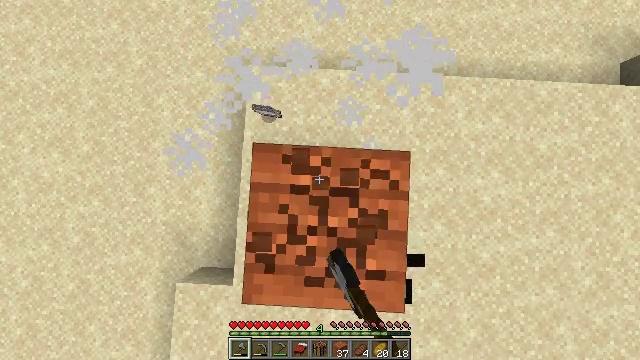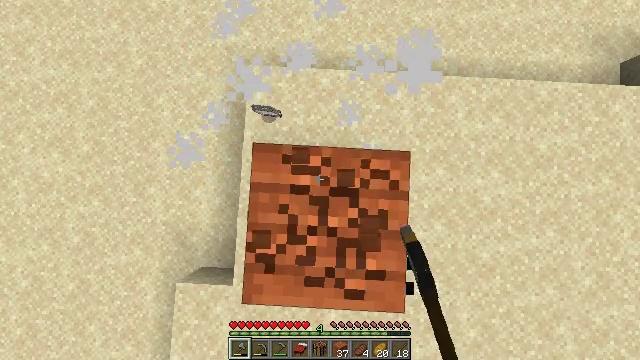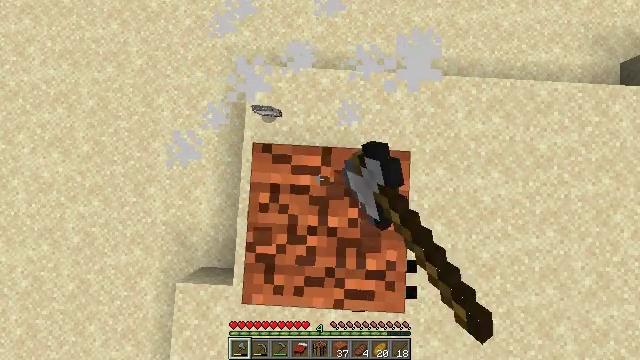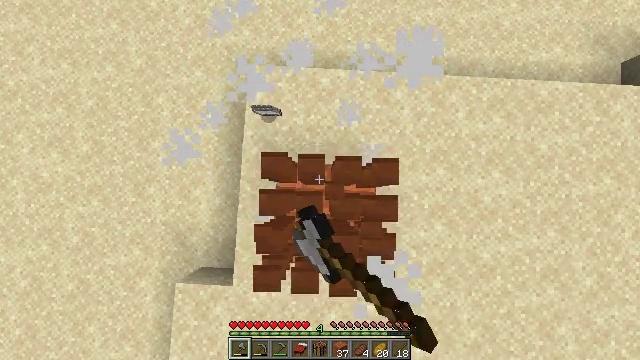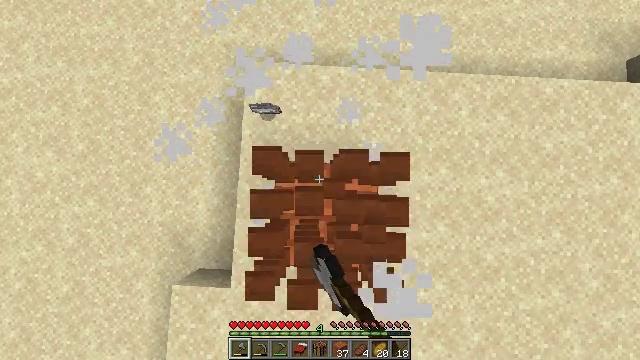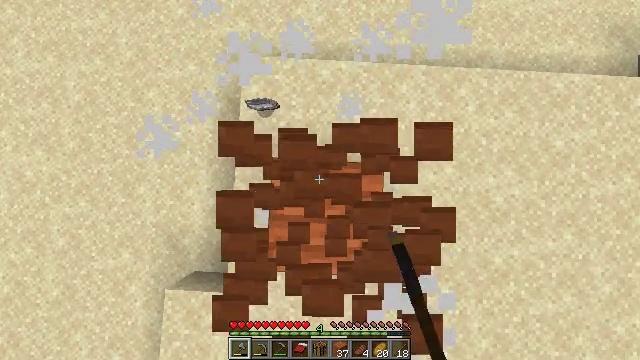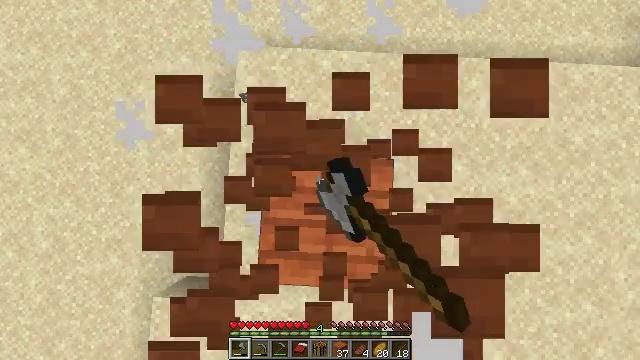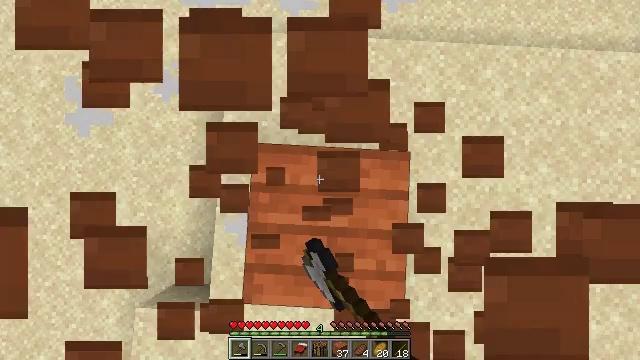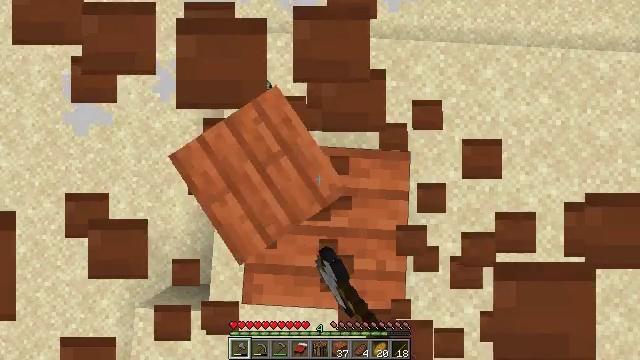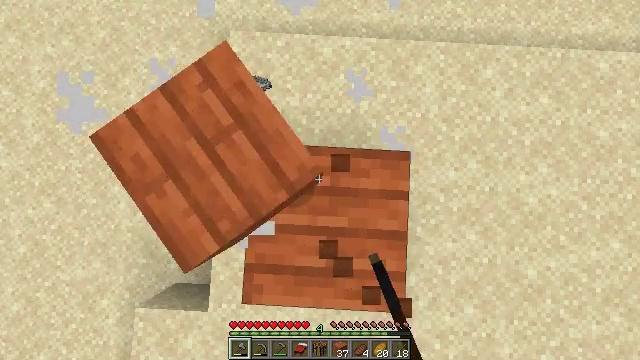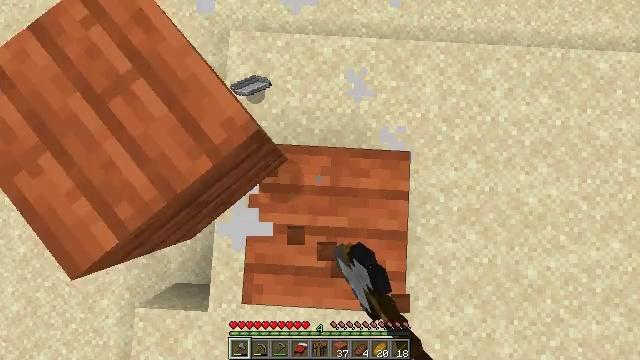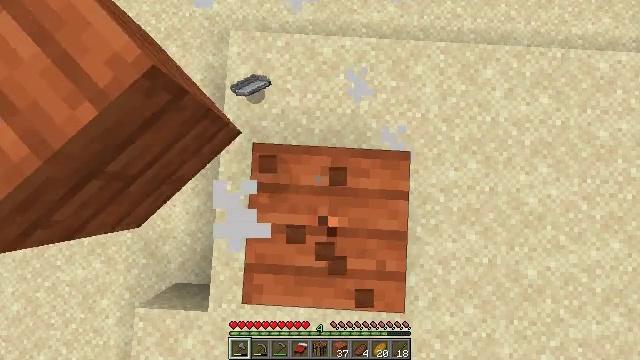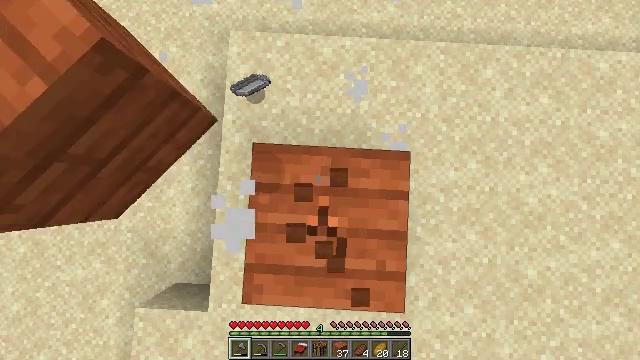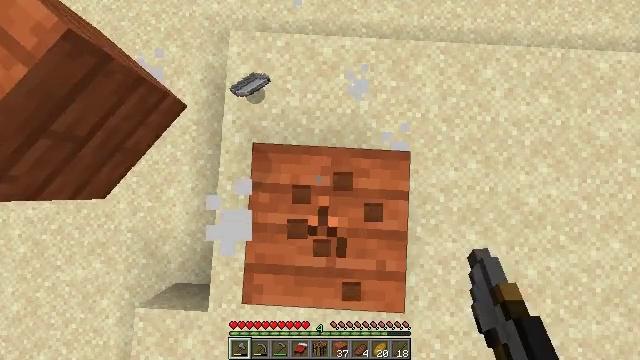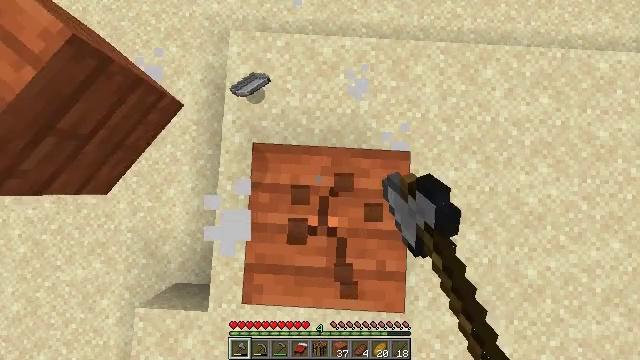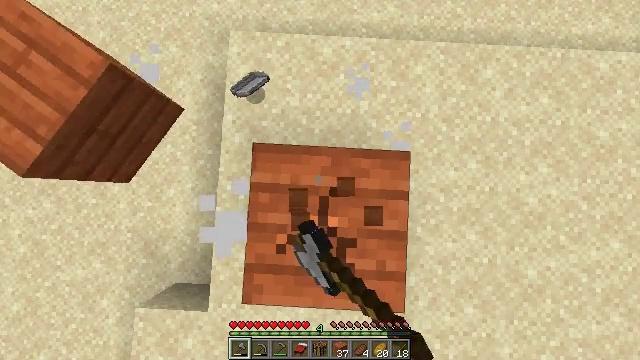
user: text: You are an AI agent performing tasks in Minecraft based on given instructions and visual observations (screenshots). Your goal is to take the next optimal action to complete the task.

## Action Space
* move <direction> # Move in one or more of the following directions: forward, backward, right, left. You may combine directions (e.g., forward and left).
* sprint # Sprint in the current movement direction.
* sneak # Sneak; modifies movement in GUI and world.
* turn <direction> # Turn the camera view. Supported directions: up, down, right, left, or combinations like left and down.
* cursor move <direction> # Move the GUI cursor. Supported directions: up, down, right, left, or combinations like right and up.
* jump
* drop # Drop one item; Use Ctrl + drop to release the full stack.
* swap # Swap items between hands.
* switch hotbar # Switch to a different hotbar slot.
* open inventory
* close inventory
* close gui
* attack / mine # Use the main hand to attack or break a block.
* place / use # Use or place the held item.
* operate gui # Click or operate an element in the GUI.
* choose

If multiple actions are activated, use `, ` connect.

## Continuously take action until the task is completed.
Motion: motion action
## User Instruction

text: Mine acacia planks.
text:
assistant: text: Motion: attack / mine
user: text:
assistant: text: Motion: attack / mine
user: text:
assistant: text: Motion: attack / mine
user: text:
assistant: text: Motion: attack / mine
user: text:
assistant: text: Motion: attack / mine
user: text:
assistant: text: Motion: attack / mine
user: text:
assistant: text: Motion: attack / mine
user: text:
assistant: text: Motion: attack / mine
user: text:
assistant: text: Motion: attack / mine
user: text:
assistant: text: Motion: attack / mine
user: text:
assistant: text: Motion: attack / mine
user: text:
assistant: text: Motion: attack / mine
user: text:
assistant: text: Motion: attack / mine
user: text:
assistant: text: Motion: attack / mine
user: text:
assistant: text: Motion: attack / mine
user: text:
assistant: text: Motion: attack / mine
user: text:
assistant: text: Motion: attack / mine
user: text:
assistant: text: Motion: attack / mine
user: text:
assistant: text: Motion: attack / mine
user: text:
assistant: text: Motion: attack / mine
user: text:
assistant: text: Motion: attack / mine
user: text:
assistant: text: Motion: attack / mine
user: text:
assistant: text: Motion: attack / mine
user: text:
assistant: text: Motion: attack / mine
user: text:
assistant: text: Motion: attack / mine
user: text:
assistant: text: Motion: attack / mine
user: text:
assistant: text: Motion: attack / mine
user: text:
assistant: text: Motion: attack / mine
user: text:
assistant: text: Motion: attack / mine
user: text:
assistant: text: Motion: attack / mine